Question: I have an question about AngularJs scopes and especially the way those can be inspected with the Batarang Chrome extension.
I have the following :
'''
<!doctype html>
<html lang="en" ng-app="myApp">
<head>
<meta charset="utf-8">
<title>My AngularJS App</title>
<link rel="stylesheet" href="css/app.css"/>
</head>
<body>
<div ng-controller="myCtrl">
<div enhanced-textarea ng-model="name"></div>
<div cmp>
<h3>{{name}}</h3>
<div notice></div>
</div>
</div>
<script src="lib/angular/angular.js"></script>
<script src="js/directives.js"></script>
<script src="js/controllers.js"></script>
<script src="js/app.js"></script>
</body>
</html>
'''
Here are the :
'''
'use strict';
angular.module('myApp.directives', [])
.directive('cmp', function () {
return {
restrict: 'A',
controller: 'cmpCtrl',
replace: true,
transclude: true,
scope: {
name: '='
},
template: '<div ng-transclude></div>'
};
})
.controller('cmpCtrl', ['$scope', '$element', '$attrs' , function ($scope, $element, $attrs) {
$scope.$parent.$watch('name', function (newVal) {
if (newVal) {
$scope.$parent.updatedSize = newVal.length;
}
}, true);
}])
.directive('enhancedTextarea', function () {
return {
restrict: 'A',
replace: true,
transclude: true,
template: '<textarea ng-transclude></textarea>'
};
})
.directive('notice', function () {
return {
restrict: 'A',
require: '^cmp',
replace: true,
scope: {
updatedSize: '='
},
template: '<div>{{size}}</div>',
link: function ($scope, $element, $attrs, cmpCtrl) {
$scope.$parent.$watch('updatedSize', function (newVal) {
if (newVal) {
$scope.size = newVal;
}
}, true);
}
};
});
'''
and the :
'''
'use strict';
angular.module('myApp.controllers', [])
.controller('myCtrl', ['$scope', function($scope) {
$scope.name = 'test';
}]);
'''
When I inspect the scopes using batarang, :
- - - - - - Scope 007: link function of notice directive
1. Is the above correct?
2. Also, my biggest interrogation is what does the 004 scope correspond to?
Full app is located on github <URL>
See also screen capture below:

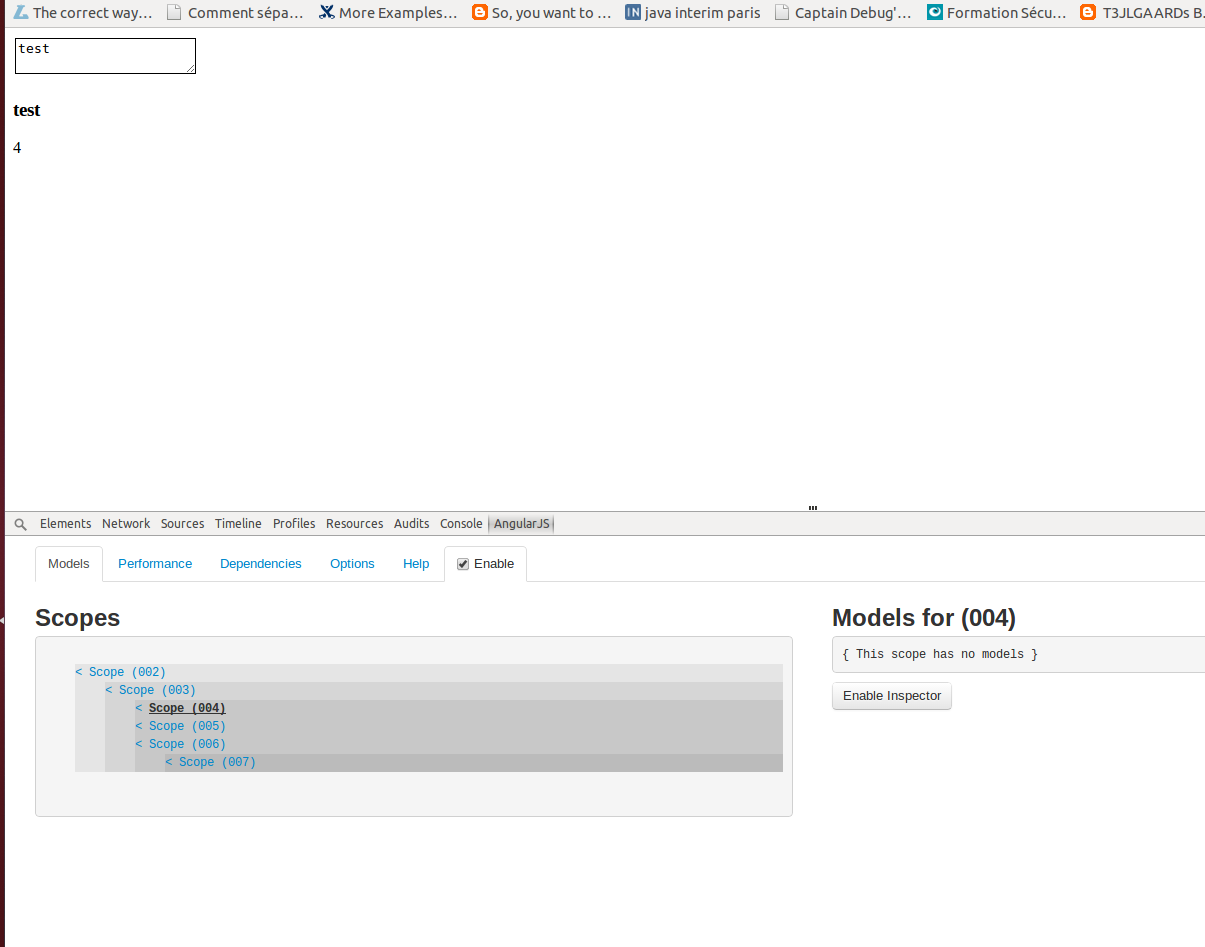
Answer: It's not that each '$scope' has to correspond to an element of your page. In fact in every AngularJS app there are a bunch of '$scopes' which aren't directly linked to any element.
In your case it's the 'ng-transclude' which causes a child scope to be created.
Take a look at the implementation of AngularJS which causes the creation of your '004' '$scope'.
'''
if (!transcludedScope) {
transcludedScope = scope.$new();
transcludedScope.$$transcluded = true;
scopeCreated = true;
}
'''
<URL>
If you like to dig deeper yourself, go and set a breakpoint right here in your AngularJS file:

Then just use the call stack and follow the rabbit...